Question: I want to converter this C# to VB.NET
'''
internal static void CreateMap(AutoMapperService autoMapperService)
{
Player.CreateMap(autoMapperService);
RawStats.CreateMap(autoMapperService);
autoMapperService.CreateMap<string, GameTypeEnum>()
.ConvertUsing(s => GameTypeConsts.GameTypes
.First(x => x.Value == s).Key);
autoMapperService.CreateMap<string, GameModeEnum>()
.ConvertUsing(s => GameModeConsts.GameModes
.First(x => x.Value == s).Key);
autoMapperService.CreateMap<string, GameSubTypeEnum>()
.ConvertUsing(s => GameSubTypeConsts.GameSubTypes
.First(x => x.Value == s).Key);
CreateMap<Game>(autoMapperService);
CreateMap<IGame>(autoMapperService).As<Game>();
autoMapperService.CreateMap<RecentGamesDto, IEnumerable<IGame>>()
.ConvertUsing(x => x.Games.Select(autoMapperService.Map<GameDto, IGame>));
}
'''
VB.NET:
'''
Friend Shared Sub CreateMap(autoMapperService As AutoMapperService)
Player.CreateMap(autoMapperService)
RawStats.CreateMap(autoMapperService)
autoMapperService.CreateMap(Of String, GameTypeEnum).ConvertUsing(Function(s) GameTypeConsts.GameTypes.First(Function(x) x.Value = s).Key)
autoMapperService.CreateMap(Of String, GameModeEnum).ConvertUsing(Function(s) GameModeConsts.GameModes.First(Function(x) x.Value = s).Key)
autoMapperService.CreateMap(Of String, GameSubTypeEnum).ConvertUsing(Function(s) GameSubTypeConsts.GameSubTypes.First(Function(x) x.Value = s).Key)
CreateMap(Of Game)(autoMapperService)
CreateMap(Of IGame)(autoMapperService).<URL>
autoMapperService.CreateMap(Of RecentGamesDto, IEnumerable(Of IGame))().ConvertUsing(Function(x) x.Games.Select(autoMapperService.Map(Of GameDto, IGame)))
End Sub
'''
I and up getting an exception at the last VB.NET Codeline:

Telling me that I am missing the item property
Thats the original project:
<URL>
This is the function where I am missing the item property:
<URL>
Can someone give me a hint what am I missing?
Regards
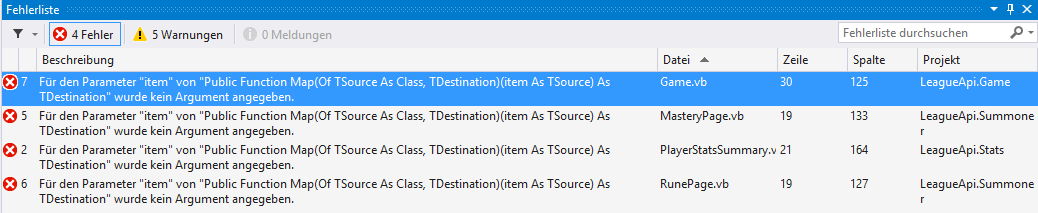
Answer: I'm not 100% sure (my VB.NET skills are rusty), but I think the problem is how you're trying to pass the 'Map' method as a parameter to 'Select' method. Try using <URL>:
'''
autoMapperService.CreateMap(Of RecentGamesDto, IEnumerable(Of IGame))().ConvertUsing(Function(x) x.Games.Select(AddressOf autoMapperService.Map(Of GameDto, IGame)))
'''